Question: To minimize the number of requests made to my server and improve load time, I was thinking about concatenating all my JS Files, including vendor js files like angular, jquery-ui, ...
It's a common practice to do this, but I often see websites that don't include their vendor JS files in the same JS file. I know that lots of sites use CDNs to reuse a cached version of the JS file that an other page might have used. Howewer, sometimes, they are separate vendor JS files that are served on the same server, for example on Github :

Github has :
- -
Is there a particular reason to do this ? Are they any issues that could appear because you concat all your JS Files ?
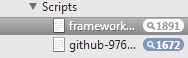
Answer: The main reason is to minimise the number of http requests. In a bigger project if you are using some pattern like MV* you might want to abstract each module in an external .js file. This can result in many files 30-40 for example. In that case you might want to concat then into single file.
In a smaller project where you are going to have 3-4 js file, you use then without concatenation. I use requirejs to define modules as AMD and have each module in external file. Then I use requirejs build script to manage dependency and concatenated deployment file.
Good tools to automate this process
- <URL>